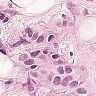
Metastatic tissue present: yes